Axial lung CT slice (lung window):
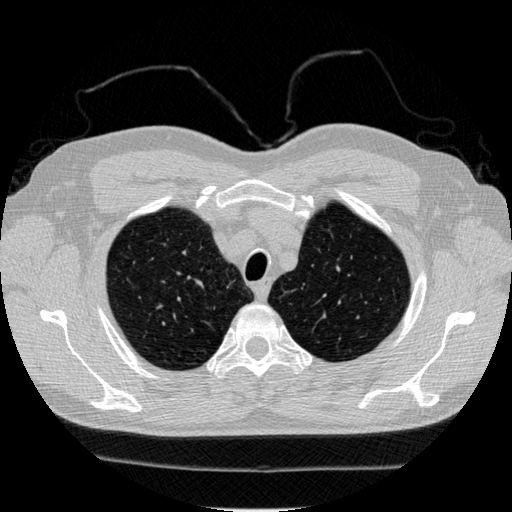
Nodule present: no